Interaction volume radius: 5 \u00c5
Interaction volume height: 10 \u00c5
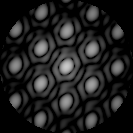
Disorder parameter: 0.08162